Interaction volume radius: 5 \u00c5
Interaction volume height: 30 \u00c5
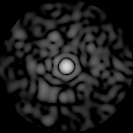
Disorder parameter: 0.8272